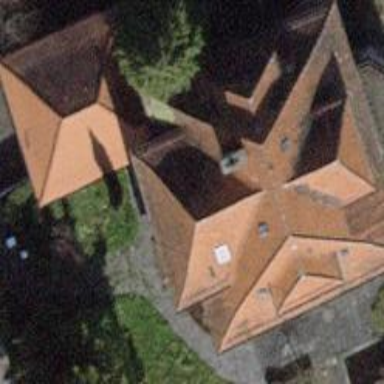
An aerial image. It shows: Detached building.